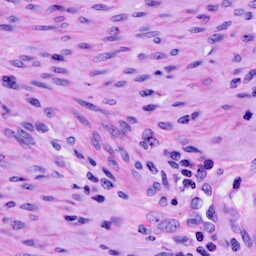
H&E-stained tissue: Cervix